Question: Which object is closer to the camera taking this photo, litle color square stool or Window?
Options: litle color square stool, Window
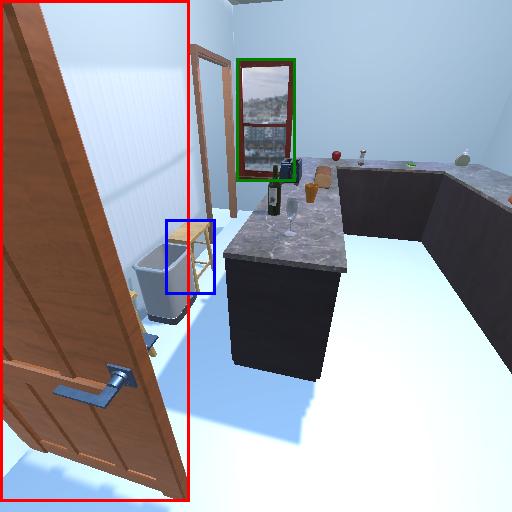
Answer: litle color square stool